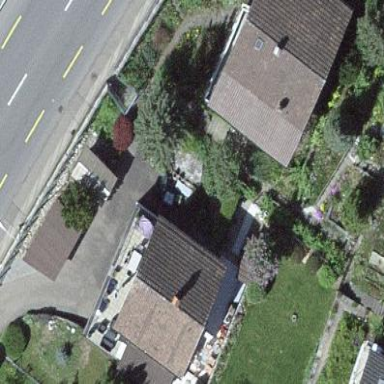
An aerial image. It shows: Simple house.